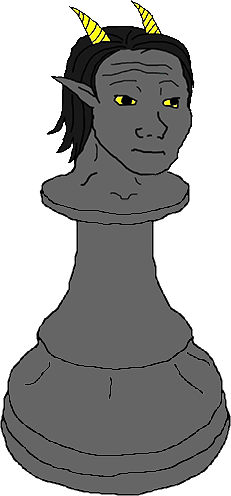
Label: 5_Objakt